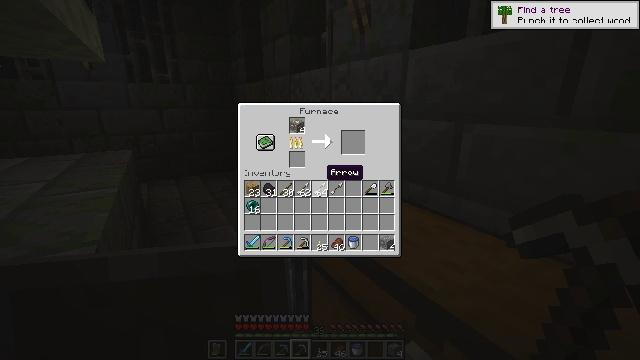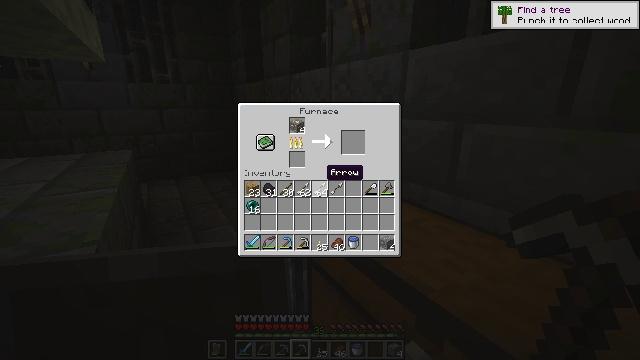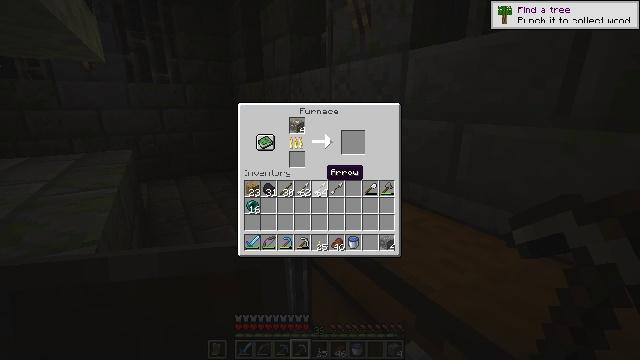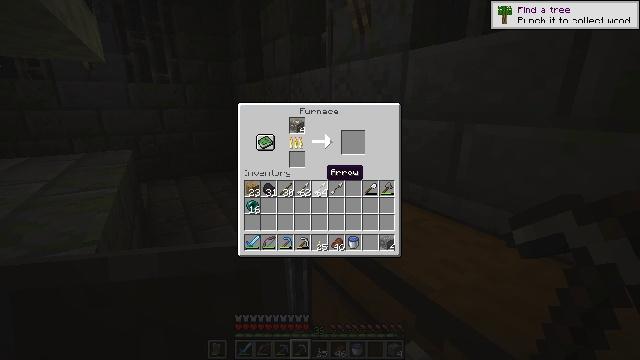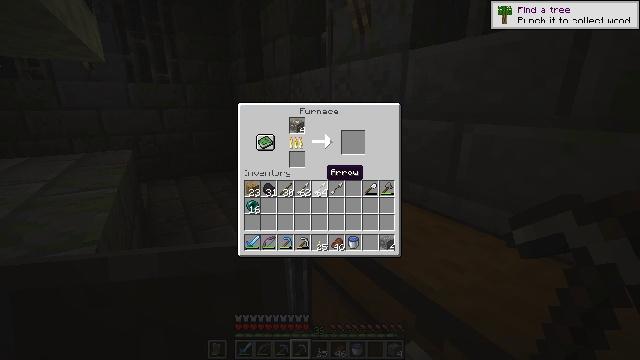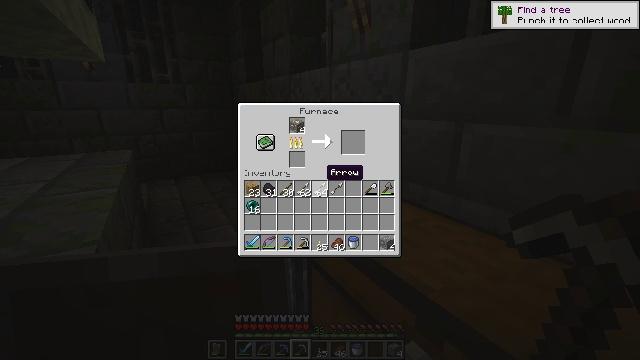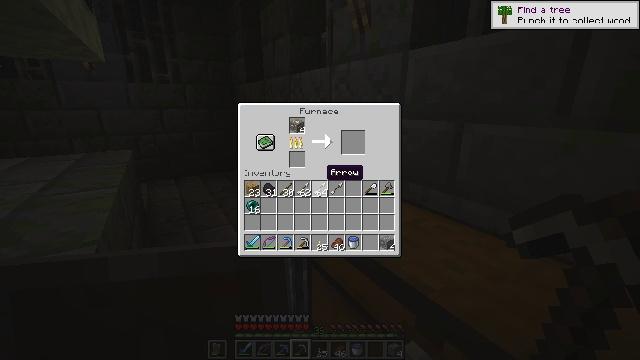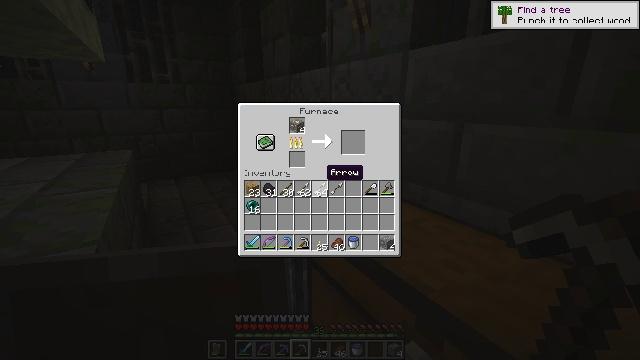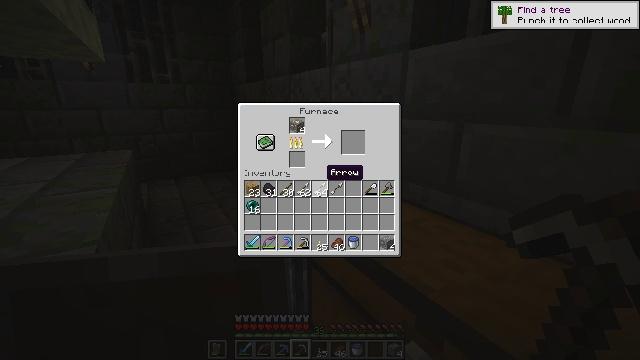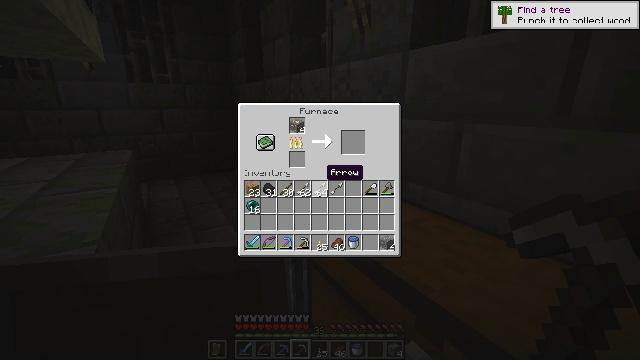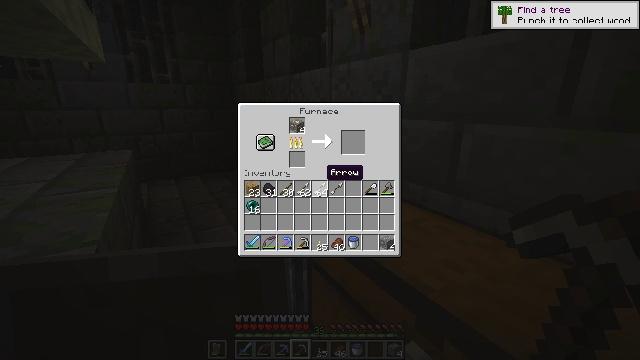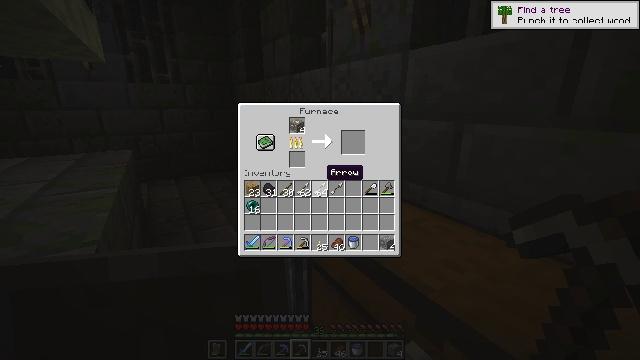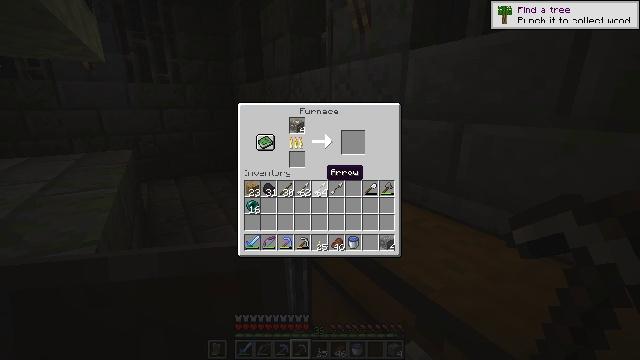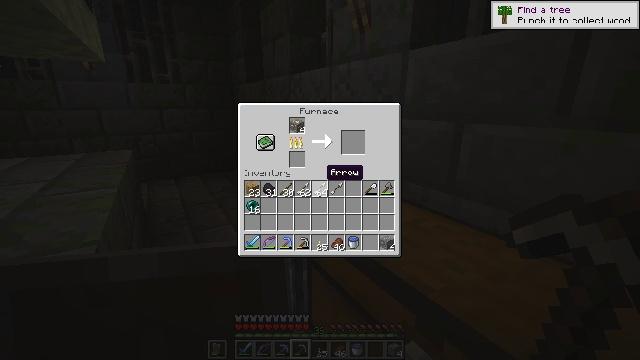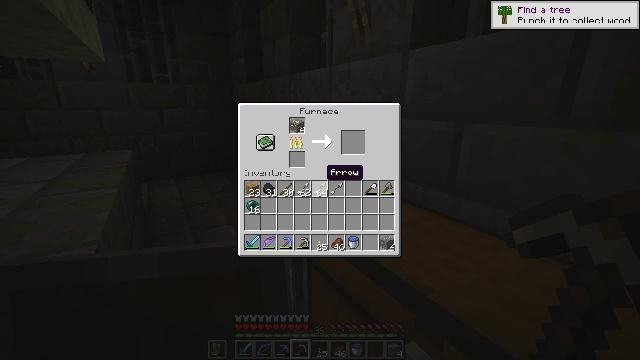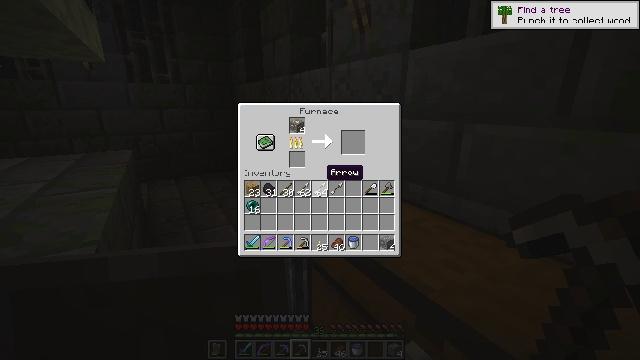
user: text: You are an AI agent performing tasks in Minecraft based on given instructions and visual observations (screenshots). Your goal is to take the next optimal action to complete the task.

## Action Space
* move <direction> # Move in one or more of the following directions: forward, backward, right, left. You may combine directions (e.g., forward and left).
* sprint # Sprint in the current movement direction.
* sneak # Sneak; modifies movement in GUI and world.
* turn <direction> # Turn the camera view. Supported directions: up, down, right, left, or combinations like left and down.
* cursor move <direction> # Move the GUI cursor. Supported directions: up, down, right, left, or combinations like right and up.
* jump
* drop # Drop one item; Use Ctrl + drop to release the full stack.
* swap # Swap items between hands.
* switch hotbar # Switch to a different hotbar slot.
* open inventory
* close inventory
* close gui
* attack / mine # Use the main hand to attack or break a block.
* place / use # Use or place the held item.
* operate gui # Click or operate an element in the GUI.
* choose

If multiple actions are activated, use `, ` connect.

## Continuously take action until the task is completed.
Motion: motion action
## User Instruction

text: craft item air
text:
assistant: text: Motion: no_op
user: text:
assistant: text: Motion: no_op
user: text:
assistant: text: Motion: no_op
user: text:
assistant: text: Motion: no_op
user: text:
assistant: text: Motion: no_op
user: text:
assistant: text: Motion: no_op
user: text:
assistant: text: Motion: no_op
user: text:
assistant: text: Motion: no_op
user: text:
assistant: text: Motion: no_op
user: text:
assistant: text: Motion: no_op
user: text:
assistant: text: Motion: no_op
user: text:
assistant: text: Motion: no_op
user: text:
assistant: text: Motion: no_op
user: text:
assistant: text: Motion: no_op
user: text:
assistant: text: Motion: no_op
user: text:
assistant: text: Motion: no_op
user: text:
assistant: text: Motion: no_op
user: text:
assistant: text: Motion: no_op
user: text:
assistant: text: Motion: no_op
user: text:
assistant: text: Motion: no_op
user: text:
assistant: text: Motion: no_op
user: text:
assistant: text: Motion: no_op
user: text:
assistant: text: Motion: no_op
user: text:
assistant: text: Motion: no_op
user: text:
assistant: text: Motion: no_op
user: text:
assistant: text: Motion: no_op
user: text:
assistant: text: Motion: no_op
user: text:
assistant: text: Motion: no_op
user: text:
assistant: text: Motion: no_op
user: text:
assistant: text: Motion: no_op